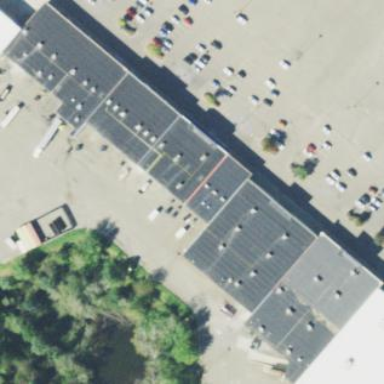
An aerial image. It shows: Mall building.